Question: I'd like to close my lightbox when the red zone is clicked:

<URL>
And the HTML for this light box goes like this:
'''
<div id="#lightbox" style="display:block;">
<div class="contents_lb">
<div class="img_box" style="margin-top: 74.5px; width: 398px; height: 563px;">
<a class="close" href="#" style="left: calc(50% + 159px);"></a>
<a class="full" href="#" style="left: calc(50% + 159px); top: 523px;"></a>
<div class="img_wrap" style="width: 398px; left: calc(50% - 199px);">
<img class="lightbox" alt="Wito RenderA3 TEISHITSUblue 1000p wide" src="http://naokonishimura.com/witoart/wp-content/uploads/2015/03/Wito-RenderA3-TEISHITSUblue-1000p-wide.png" style="opacity: 100; height: 596px;">
<div class="desc">
<h2>
Wito RenderA3 TEISHITSUblue 1000p wide
</h2>
<p></p>
</div>
</div>
</div>
</div>
'''
But I'm confused with how I can select this area. I wrote this JQuery code to close the lightbox
'''
jQuery("#lightbox.close,#lightbox:not(.contents_lb):not(.img_box):not(.img_wrap):not(.img_wrap img):not(.img_wrap .desc)").click(function(){
jQuery("#lightbox").remove();
});
'''
But the lightbox closes when anywhere on #lightbox is clicked. How can I select the area on #lightbox EXCEPT on the pic? Thanks in advance!
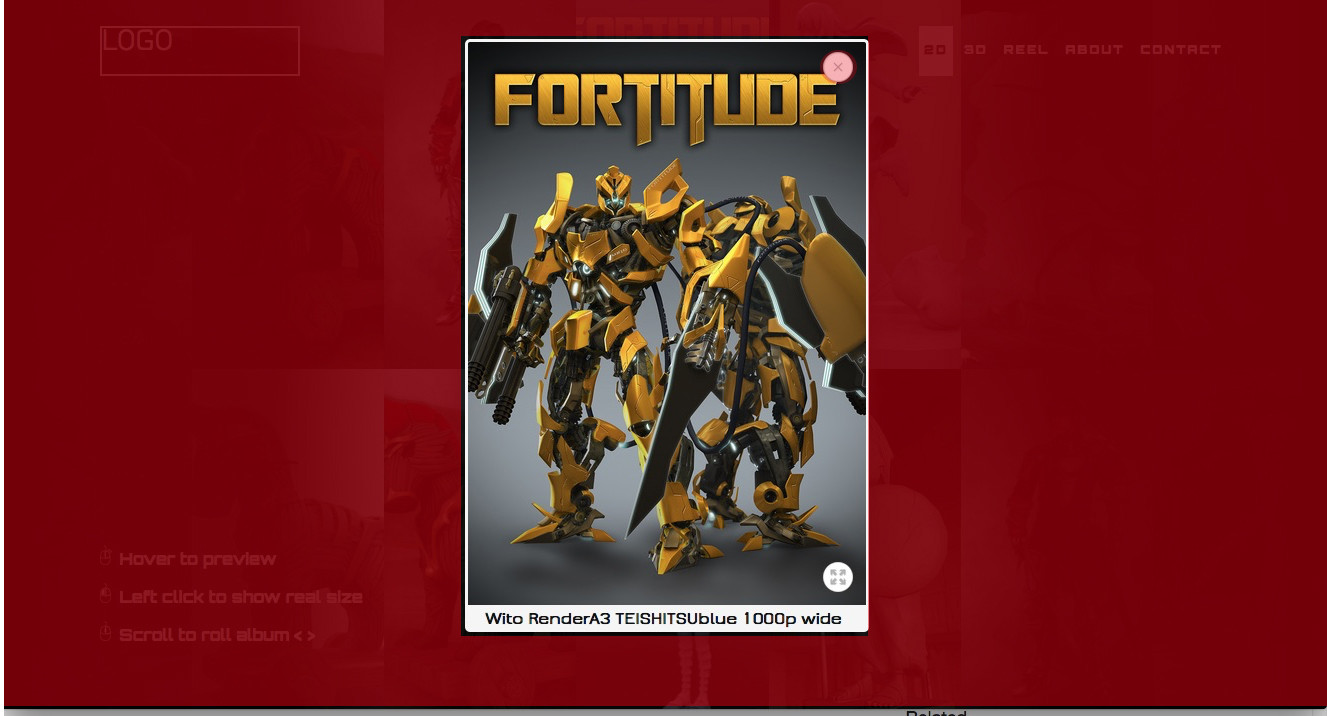
Answer: $("#lightbox:not(.myClass)") accepts all divs with id lightbox that don't have class "myClass", which of course is your lightbox.
Try something like this:
'''
jQuery("#lightbox").on("click", function(e) {
if(e.target === this || $(e.target).is(".close")) {
jQuery("#lightbox").remove();
}
});
'''
event.target tells you where the original click came from. By checking that it isn't from a lower level div, you can ignore clicks that didn't come from the red area.